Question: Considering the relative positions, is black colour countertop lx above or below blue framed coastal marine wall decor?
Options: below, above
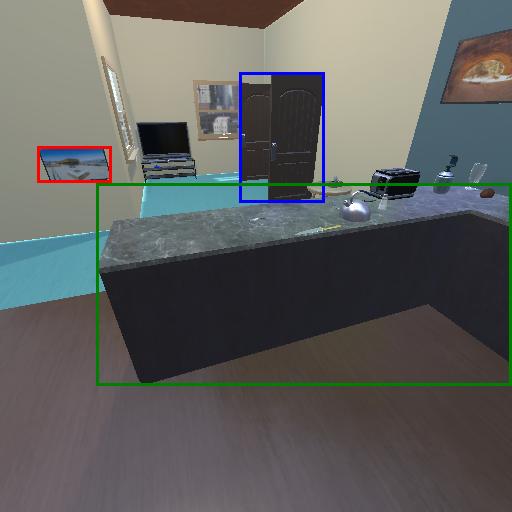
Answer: below